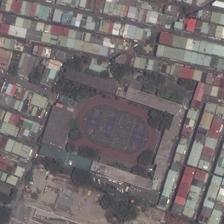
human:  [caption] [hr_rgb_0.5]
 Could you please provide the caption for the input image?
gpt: a large playground is surrounded by many red and white houses .

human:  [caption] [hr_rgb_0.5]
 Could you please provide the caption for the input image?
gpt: a playground with fields in it is surroundeded by many small crowded buildings .

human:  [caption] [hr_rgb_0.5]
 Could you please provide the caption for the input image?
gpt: many crowded buildings and some green plants are around a playground .

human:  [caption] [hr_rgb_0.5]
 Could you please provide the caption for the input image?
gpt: colourful houses which is looked like small containers rim this playground .

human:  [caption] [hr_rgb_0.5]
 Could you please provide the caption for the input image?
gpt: a playground with two basketball fields and a tennis field is surrounded by many trees and houses .